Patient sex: M
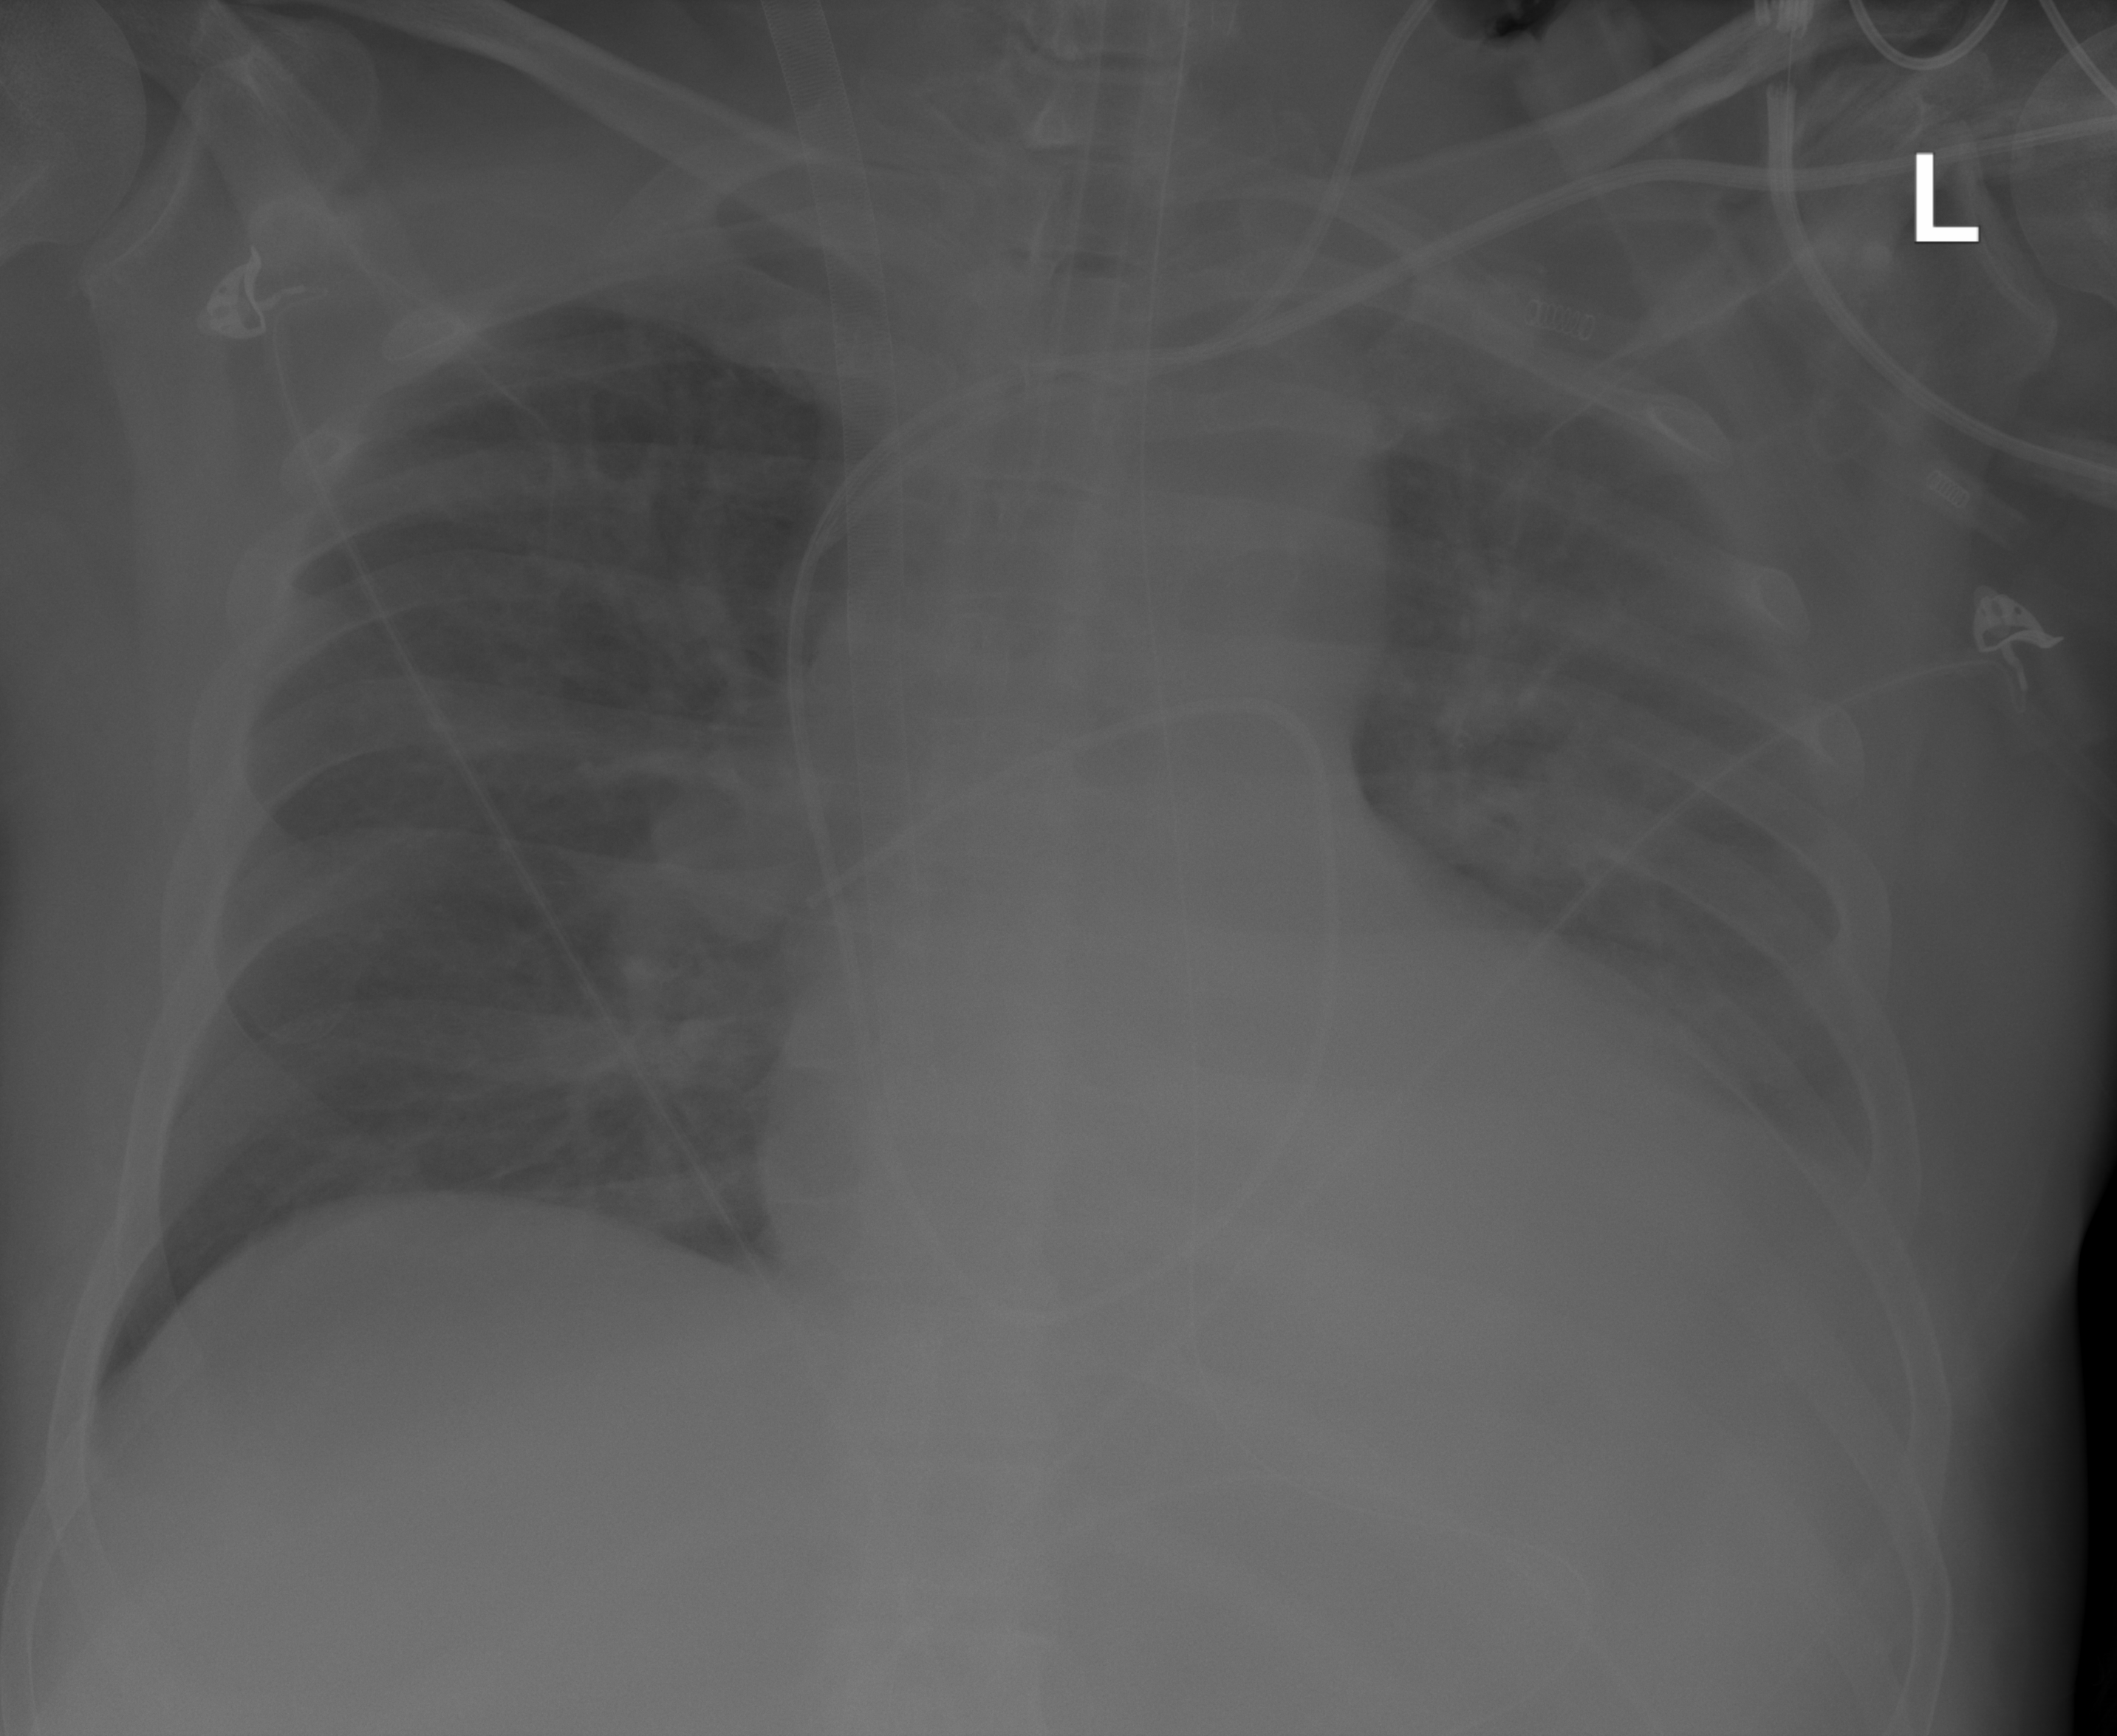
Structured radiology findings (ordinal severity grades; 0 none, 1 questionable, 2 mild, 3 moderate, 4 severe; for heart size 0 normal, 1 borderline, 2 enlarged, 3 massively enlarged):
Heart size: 2
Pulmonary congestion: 2
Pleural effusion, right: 0
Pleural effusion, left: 2
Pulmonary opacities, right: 2
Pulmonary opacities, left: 2
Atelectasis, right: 2
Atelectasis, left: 2